Question:
Now it's mapped to '\192.168.248.128',how to change it to '\192.168.66.2' instead?
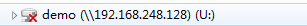
Answer: You can create another mapped network drive:
- - -
If you want Windows API you can use <URL>.
If you want a BAT (command line) you can try <URL> command line option.